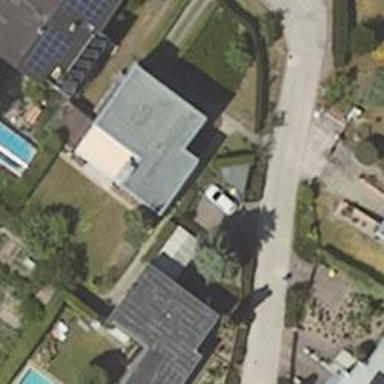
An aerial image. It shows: Driveway leading to service road.